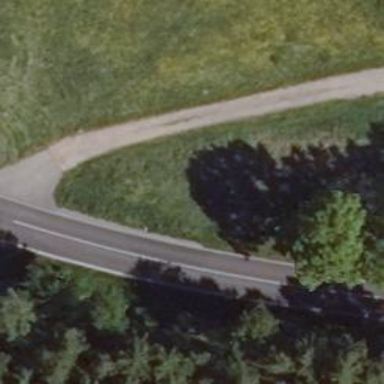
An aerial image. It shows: Secondary road with asphalt surface.